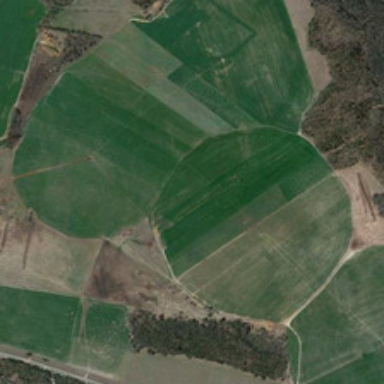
Several pieces of farmlands and many green trees are together .